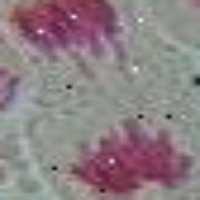
Label: anaphase